Question: I want to create a shape like the image below through xml. Searched a lot to make the corners smooth but not able to make it circular!

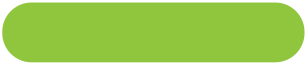
Answer: try like this:
create a android xml in drawable folder like this:
'''
<?xml version="1.0" encoding="utf-8"?>
<shape xmlns:android="http://schemas.android.com/apk/res/android"
android:shape="rectangle" >
<corners
android:bottomLeftRadius="10dp"
android:bottomRightRadius="10dp"
android:topLeftRadius="10dp"
android:topRightRadius="10dp" />
<solid android:color="#96000000" />
<padding
android:bottom="1dp"
android:left="5dp"
android:right="5dp"
android:top="1dp" />
</shape>
'''